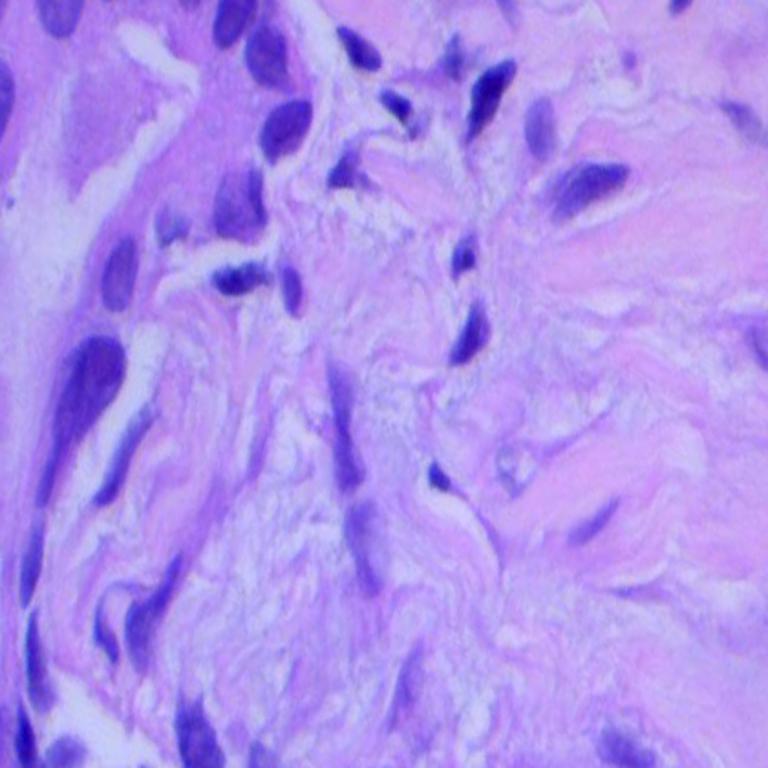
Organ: lung
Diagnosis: adenocarcinomas